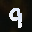
Label: 9